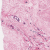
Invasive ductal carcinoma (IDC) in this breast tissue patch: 0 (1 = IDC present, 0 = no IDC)